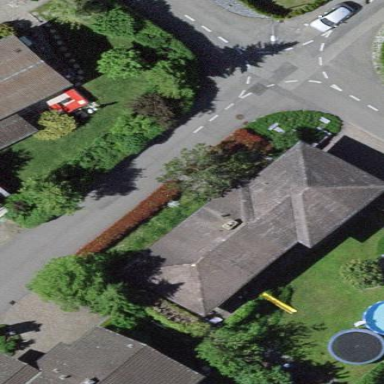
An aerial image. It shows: Simple house.